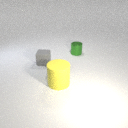
small green metal cylinder behind large yellow rubber cylinder